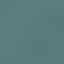
Land use / land cover: SeaLake